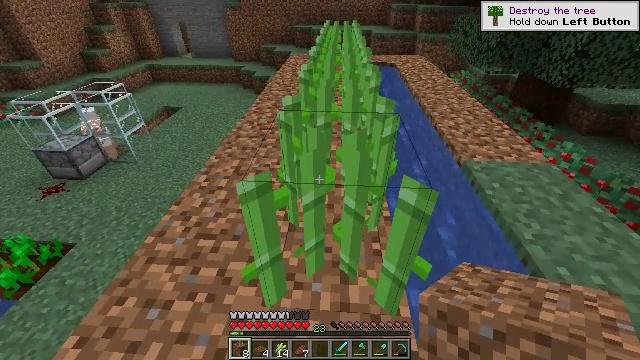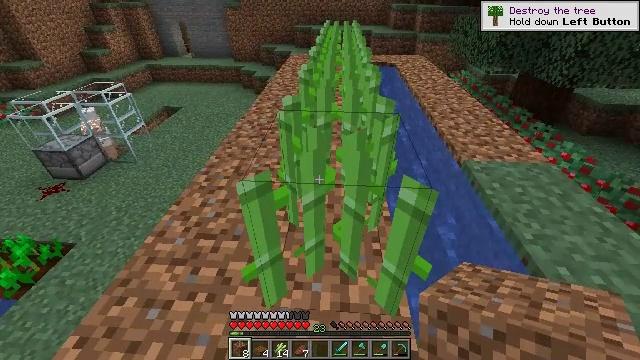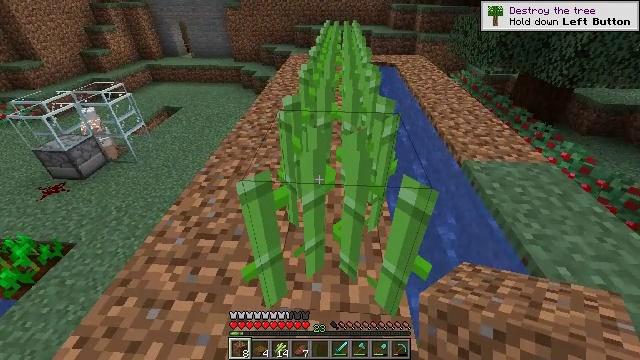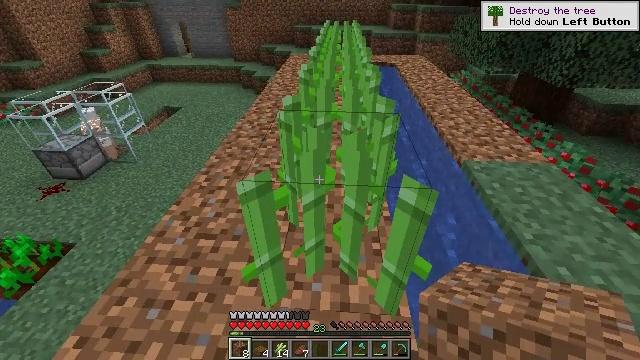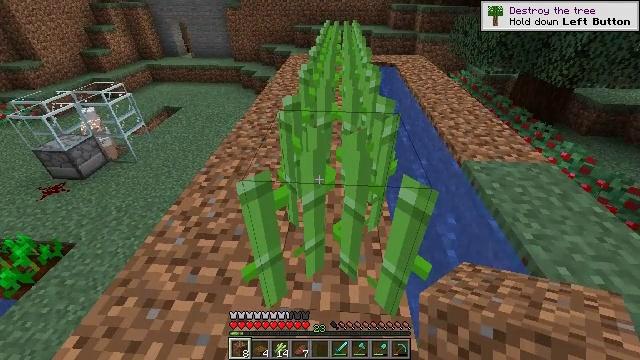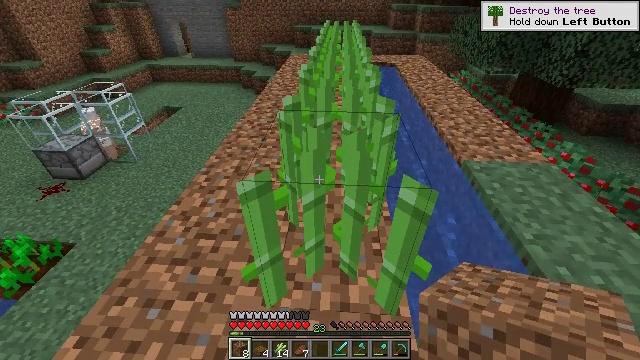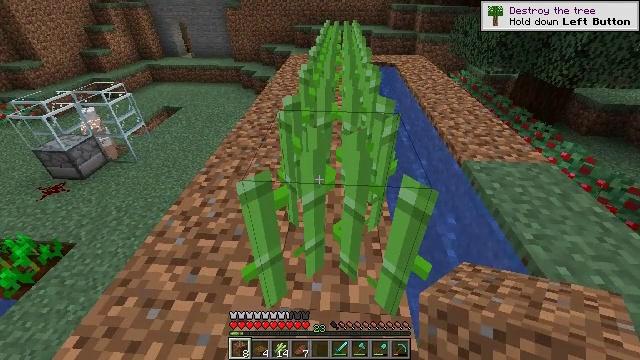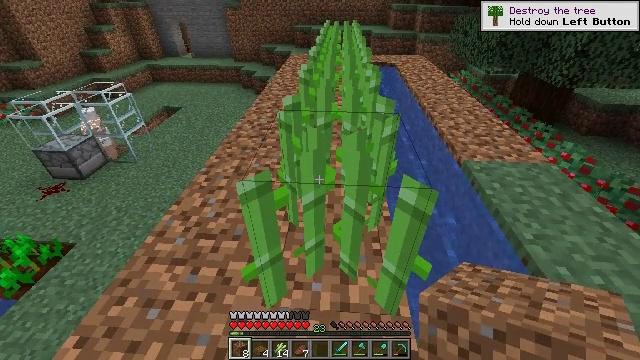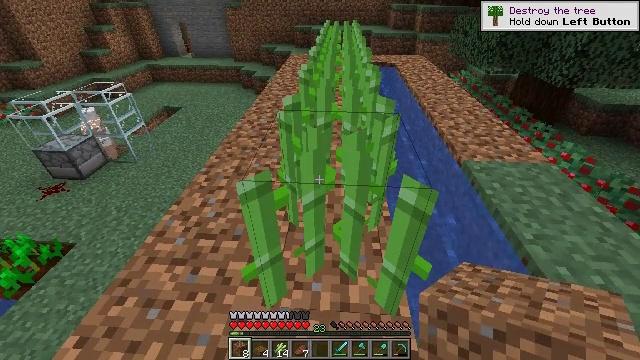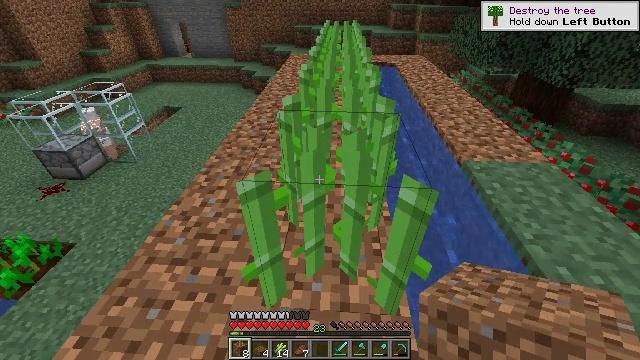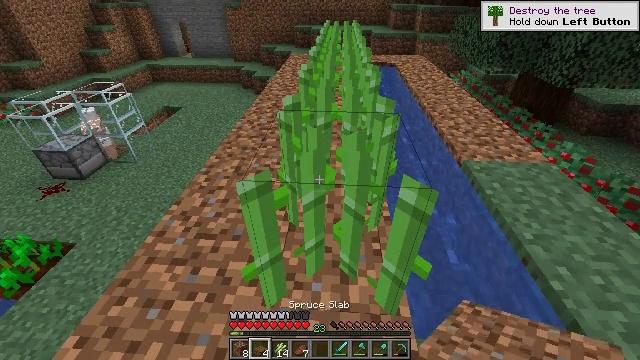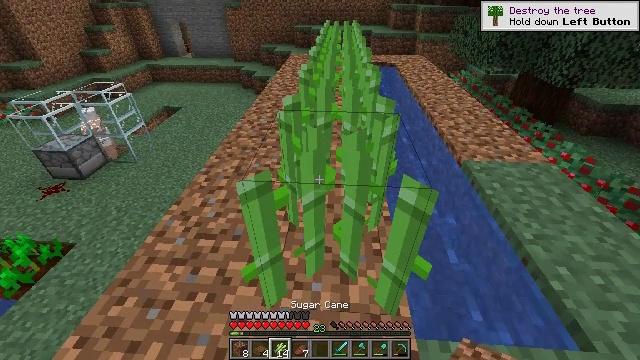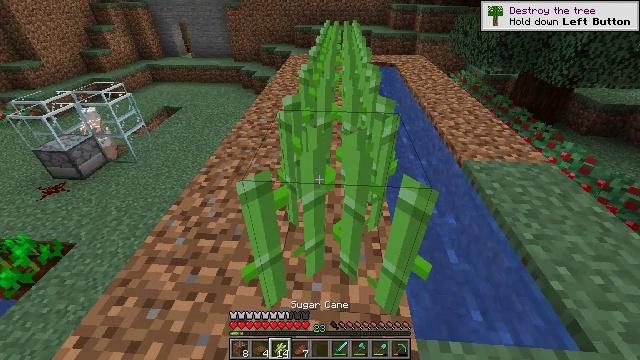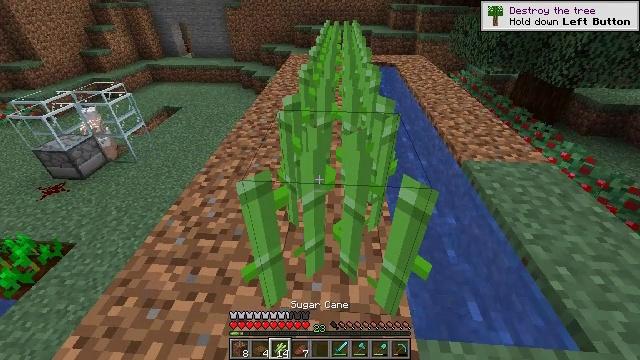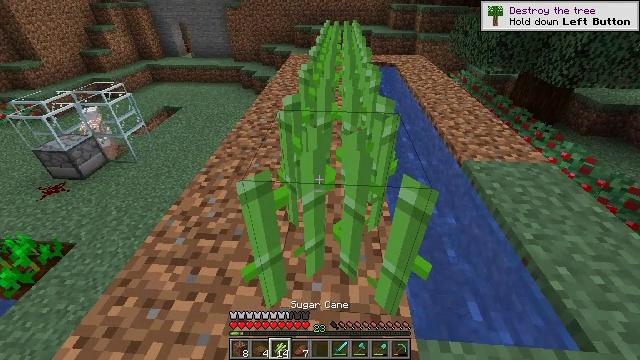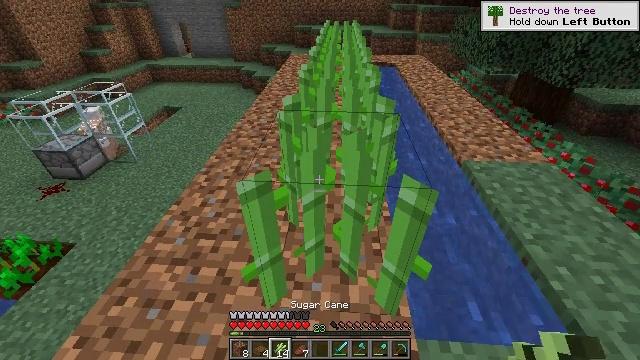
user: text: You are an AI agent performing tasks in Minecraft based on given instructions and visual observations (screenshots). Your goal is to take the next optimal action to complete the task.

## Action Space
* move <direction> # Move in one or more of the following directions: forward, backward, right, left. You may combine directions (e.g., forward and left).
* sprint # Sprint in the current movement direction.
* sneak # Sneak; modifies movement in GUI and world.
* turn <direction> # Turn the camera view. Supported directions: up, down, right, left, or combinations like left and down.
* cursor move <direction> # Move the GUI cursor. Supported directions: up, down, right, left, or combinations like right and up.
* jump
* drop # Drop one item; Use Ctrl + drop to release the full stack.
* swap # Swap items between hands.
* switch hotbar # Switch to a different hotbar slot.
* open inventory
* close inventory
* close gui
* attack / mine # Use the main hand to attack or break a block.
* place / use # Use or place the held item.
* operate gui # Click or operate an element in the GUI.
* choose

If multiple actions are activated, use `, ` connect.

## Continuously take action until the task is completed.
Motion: motion action
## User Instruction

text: Collect sugar cane near water sources.
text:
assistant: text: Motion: no_op
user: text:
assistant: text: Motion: no_op
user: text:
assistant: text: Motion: no_op
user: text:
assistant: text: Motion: no_op
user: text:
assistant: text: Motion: no_op
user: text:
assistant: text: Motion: no_op
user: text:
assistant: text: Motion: no_op
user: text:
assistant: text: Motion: no_op
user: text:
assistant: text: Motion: no_op
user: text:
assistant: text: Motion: no_op
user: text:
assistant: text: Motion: no_op
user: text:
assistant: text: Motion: no_op
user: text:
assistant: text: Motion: no_op
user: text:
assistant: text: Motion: no_op
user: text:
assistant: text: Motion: no_op
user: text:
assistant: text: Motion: no_op
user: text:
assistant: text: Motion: no_op
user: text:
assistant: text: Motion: no_op
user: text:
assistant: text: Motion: no_op
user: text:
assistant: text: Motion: no_op
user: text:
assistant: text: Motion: no_op
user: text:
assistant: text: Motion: no_op
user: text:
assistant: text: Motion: no_op
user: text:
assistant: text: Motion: no_op
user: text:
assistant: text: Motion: no_op
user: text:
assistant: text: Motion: no_op
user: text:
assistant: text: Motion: no_op
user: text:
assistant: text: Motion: no_op
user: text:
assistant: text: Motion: no_op
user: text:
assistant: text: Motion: no_op